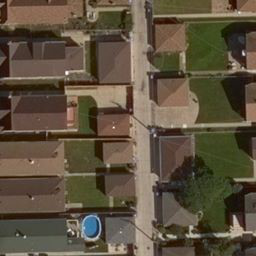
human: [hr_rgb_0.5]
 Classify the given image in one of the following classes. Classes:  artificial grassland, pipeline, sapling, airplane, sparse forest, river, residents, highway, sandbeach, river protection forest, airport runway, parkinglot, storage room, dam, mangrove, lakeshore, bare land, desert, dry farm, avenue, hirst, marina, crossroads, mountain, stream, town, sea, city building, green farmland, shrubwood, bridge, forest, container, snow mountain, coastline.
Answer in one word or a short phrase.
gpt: residents